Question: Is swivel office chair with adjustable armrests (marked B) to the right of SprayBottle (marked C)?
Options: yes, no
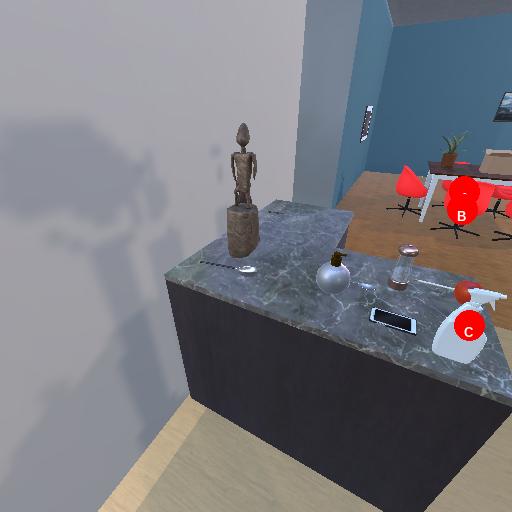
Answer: yes